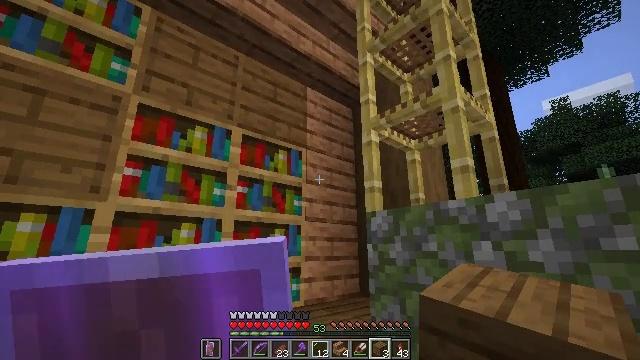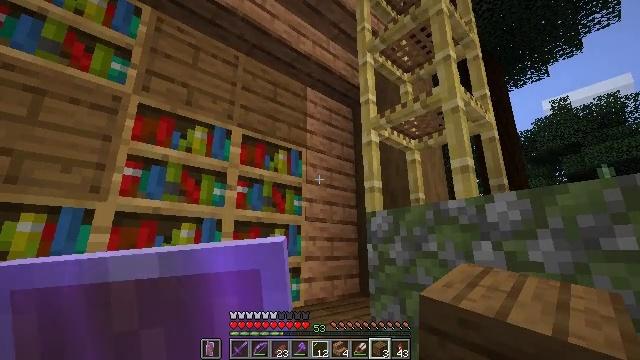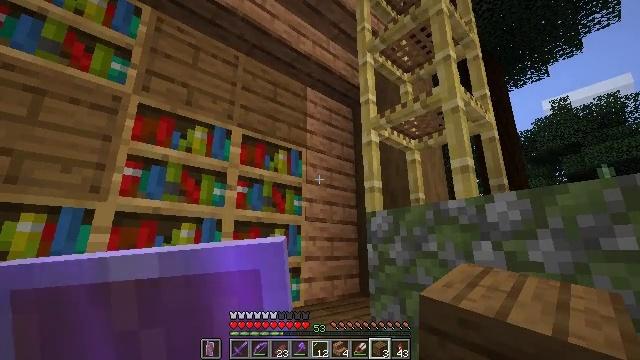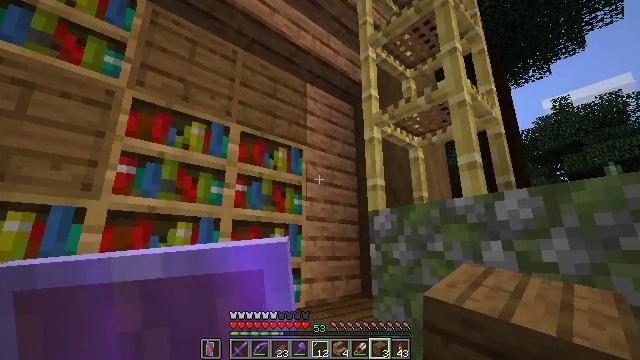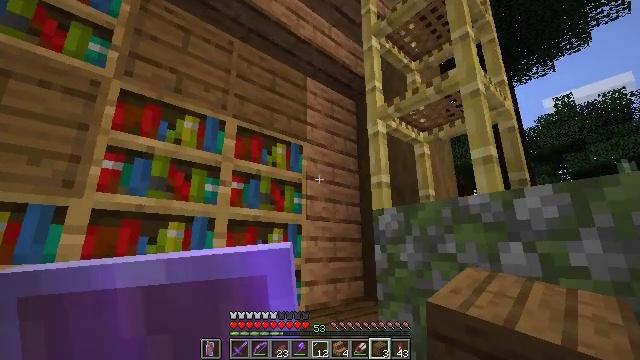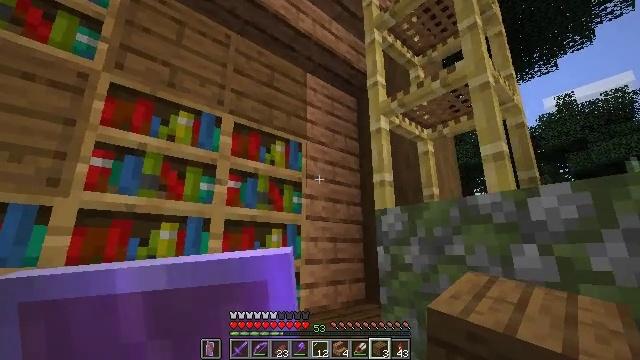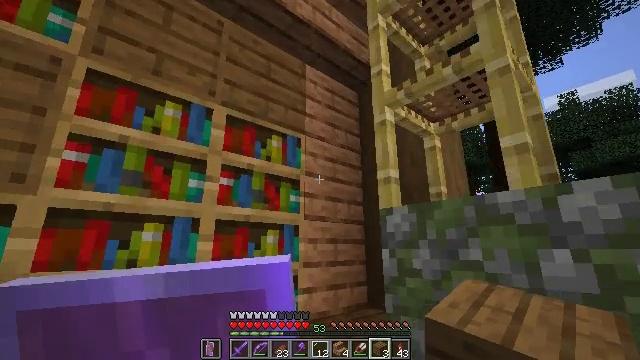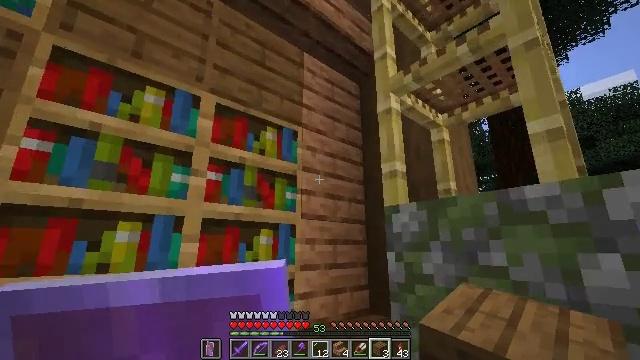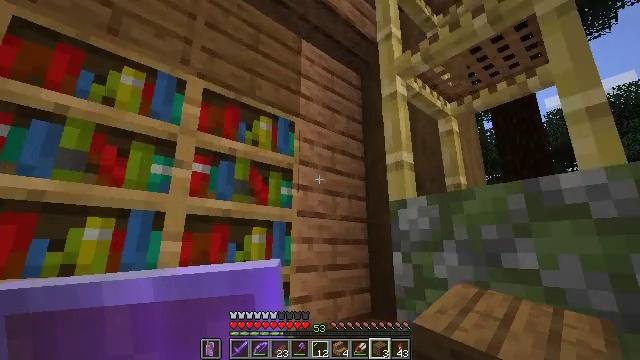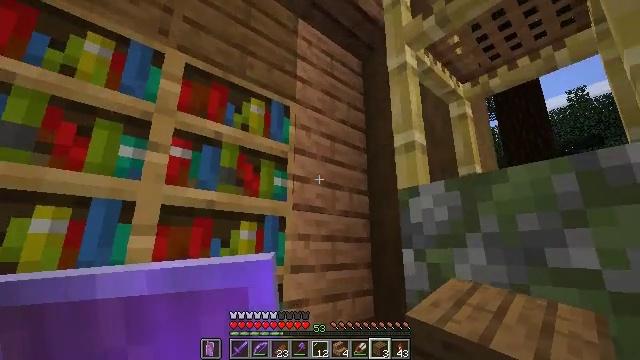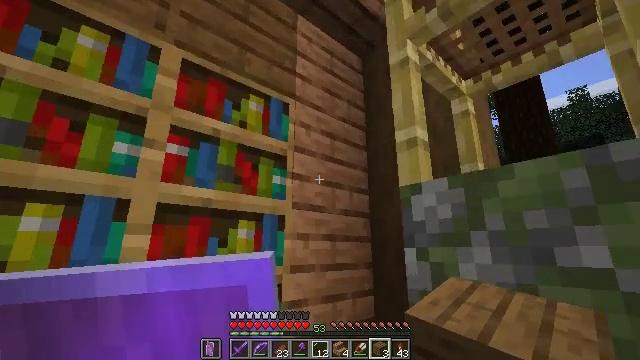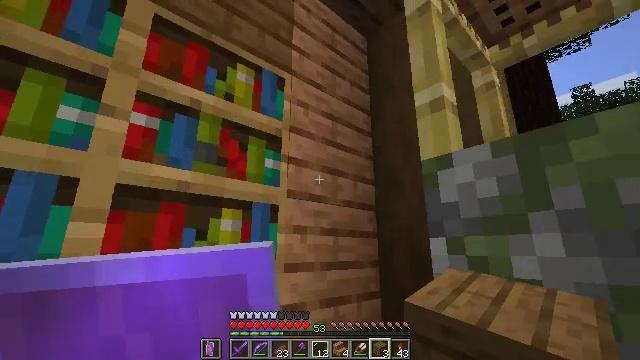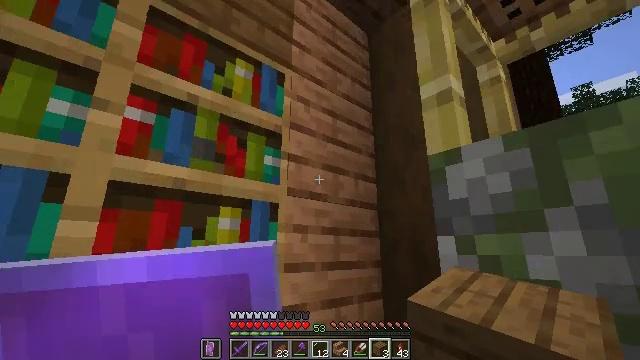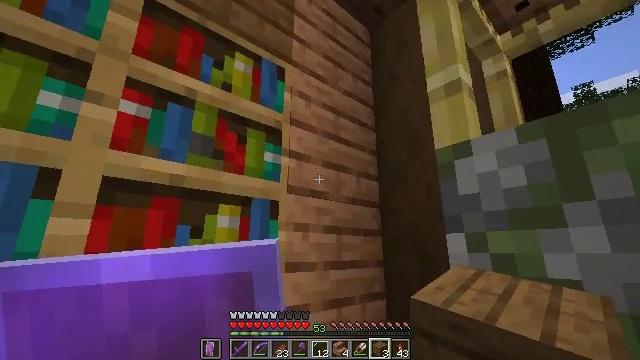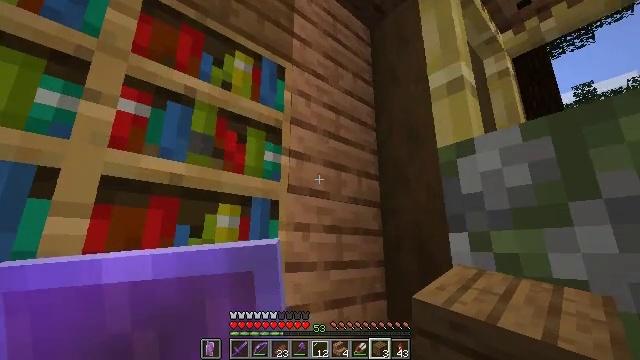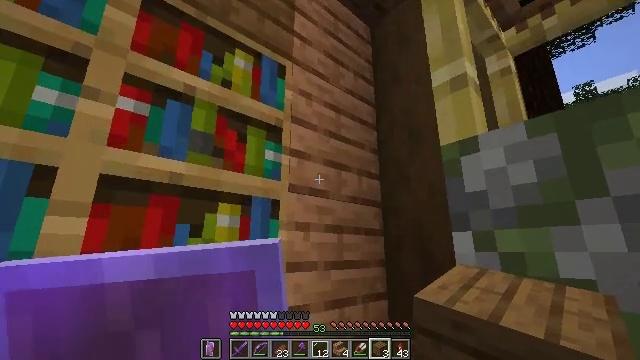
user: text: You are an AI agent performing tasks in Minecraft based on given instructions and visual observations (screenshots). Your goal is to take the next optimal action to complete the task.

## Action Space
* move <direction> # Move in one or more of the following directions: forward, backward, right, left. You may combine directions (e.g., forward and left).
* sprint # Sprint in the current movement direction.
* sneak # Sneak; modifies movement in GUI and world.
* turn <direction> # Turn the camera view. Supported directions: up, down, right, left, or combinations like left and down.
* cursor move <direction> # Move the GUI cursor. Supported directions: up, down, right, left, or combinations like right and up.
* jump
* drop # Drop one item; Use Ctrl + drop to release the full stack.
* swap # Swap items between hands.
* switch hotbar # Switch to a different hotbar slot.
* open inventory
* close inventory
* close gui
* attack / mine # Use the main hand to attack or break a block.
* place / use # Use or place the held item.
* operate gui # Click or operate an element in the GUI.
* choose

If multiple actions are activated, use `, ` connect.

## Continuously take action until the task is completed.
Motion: motion action
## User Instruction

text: Break the jungle planks to recycle them.
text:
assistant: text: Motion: no_op
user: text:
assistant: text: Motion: no_op
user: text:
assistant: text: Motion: move forward
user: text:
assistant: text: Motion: move forward
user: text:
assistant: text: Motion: move forward
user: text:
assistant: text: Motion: move forward
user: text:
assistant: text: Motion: move forward
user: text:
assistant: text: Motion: move forward
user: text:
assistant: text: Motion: move forward
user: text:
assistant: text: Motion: move forward
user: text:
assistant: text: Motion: no_op
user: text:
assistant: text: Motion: no_op
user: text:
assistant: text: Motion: no_op
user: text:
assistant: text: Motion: no_op
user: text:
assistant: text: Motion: no_op
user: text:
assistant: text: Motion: move forward
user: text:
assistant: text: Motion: move forward, jump
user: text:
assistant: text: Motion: move forward, jump
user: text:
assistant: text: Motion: move forward, jump
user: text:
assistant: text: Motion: move forward
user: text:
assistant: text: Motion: move forward
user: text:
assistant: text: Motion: no_op
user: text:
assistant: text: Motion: no_op
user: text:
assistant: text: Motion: no_op
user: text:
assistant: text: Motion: no_op
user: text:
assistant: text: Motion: no_op
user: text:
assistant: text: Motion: no_op
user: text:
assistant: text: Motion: no_op
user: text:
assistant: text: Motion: no_op
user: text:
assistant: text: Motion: no_op